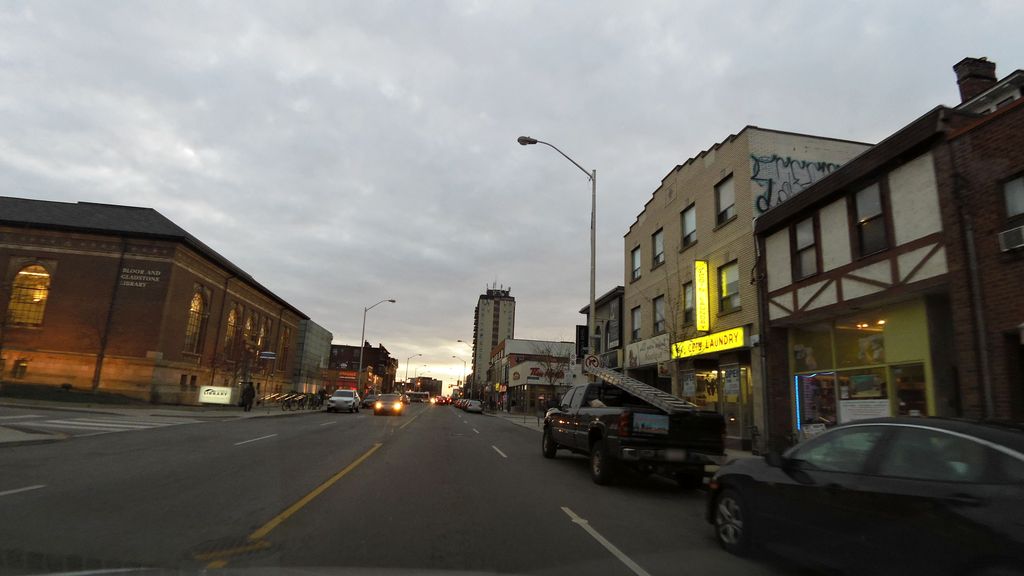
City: toronto